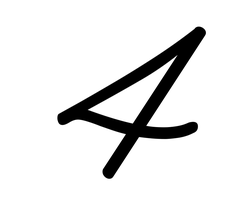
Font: MeowScript-Regular